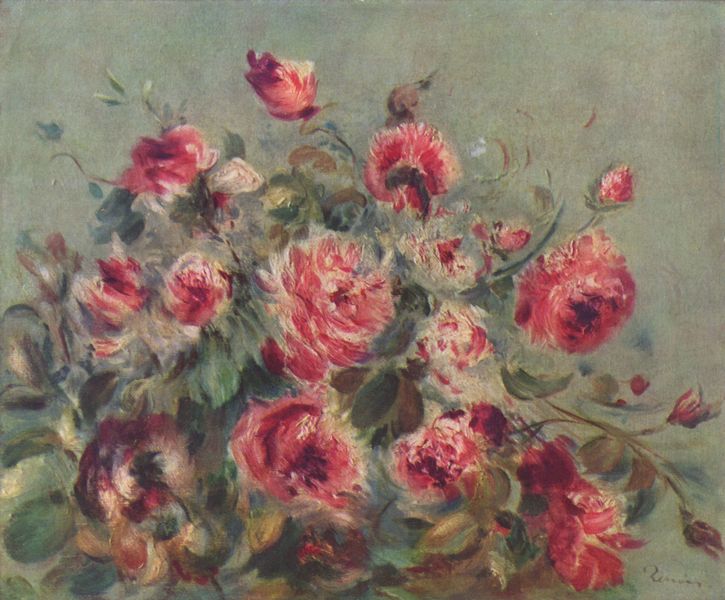
Titel: Stilleben, Rosen von Vargemont
Künstler: Pierre Auguste Renoir
Standort: Paris
Institution: Privatsammlung
Schlagwörter: blätter, gemälde, weiß, aquarell, grün, impressionismus, bewegung, blume, blumen, braun, bunt, frau, grau, hell, hintergrund, licht, mitte, pastell, renoir, schmuck, schwarz, türkis, vordergrund, blüte, blüten, rose, rosen, rot, malerei, wand, bild, signatur, öl, natur, strauch, zweige, pastos, blatt, pflanzen, frontal, rosa, zart, rund, stilleben, stillleben, vase, schwung, sommer, van gogh, ölgemälde, monet, floral, maler, strauss, stil, ölfarbe, frühling, blumenstrauss, bouquet, impression, blütenblätter, pink, stiel, verblüht, stiele, stile, vergänglichkeit, kunst, pinsel, duft, knospe, knospen, pfingstrosen, dornen, malerie, blumenstilleben, dahlien, kitsch, purpur, dorn, rosenblätter, rosarot, mohnblume, staruch, strauaa, rosenstracuh